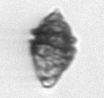
Label: Kryptoperidinium_triquetrum